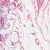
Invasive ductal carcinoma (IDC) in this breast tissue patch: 0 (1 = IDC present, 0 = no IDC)